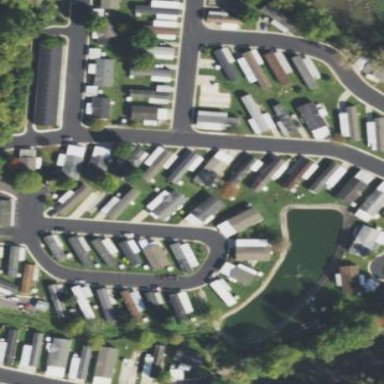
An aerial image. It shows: Residential area known as trailer park.